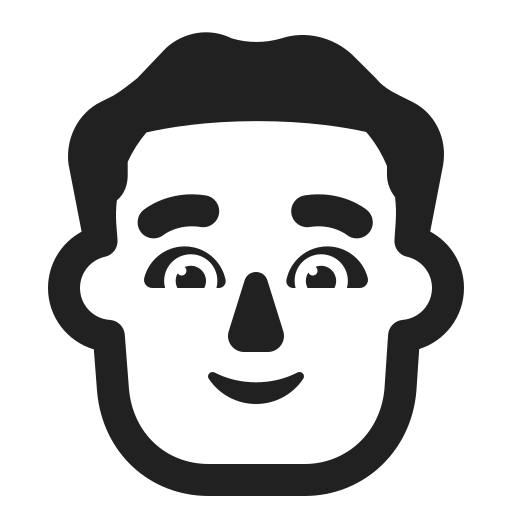
man high contrast default